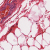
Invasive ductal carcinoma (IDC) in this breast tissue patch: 0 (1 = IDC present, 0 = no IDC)